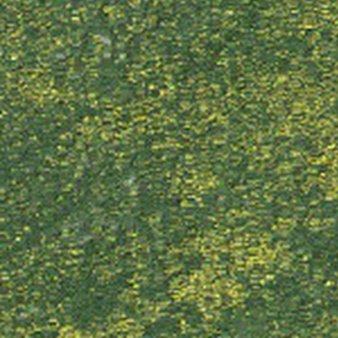
Label: other